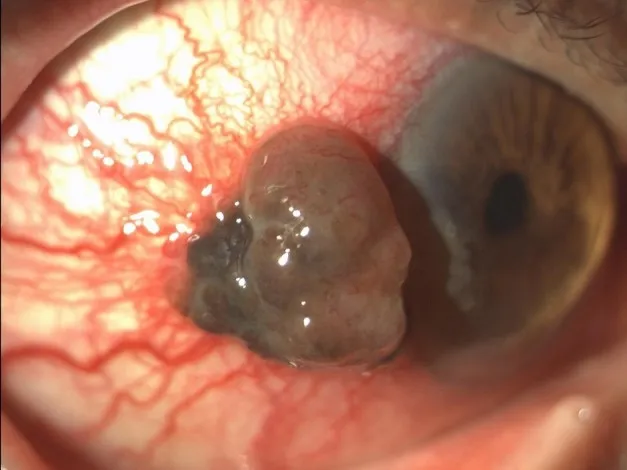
Conjunctival melanoma at presentation.
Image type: endoscopy (airway_endoscopy)